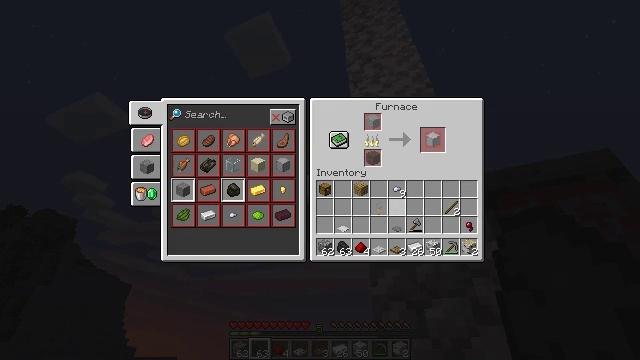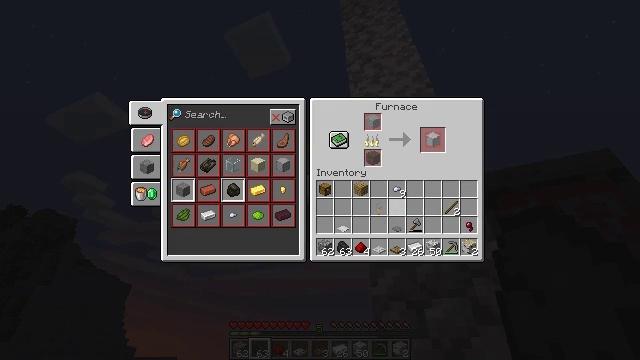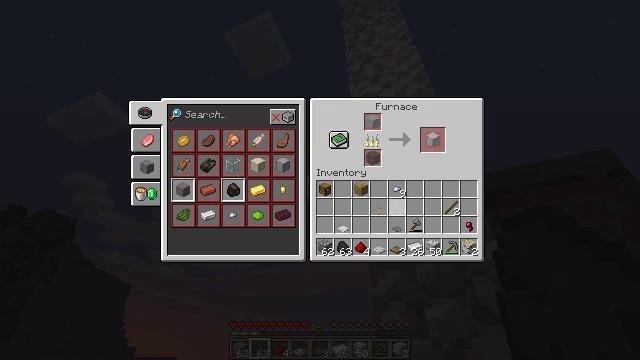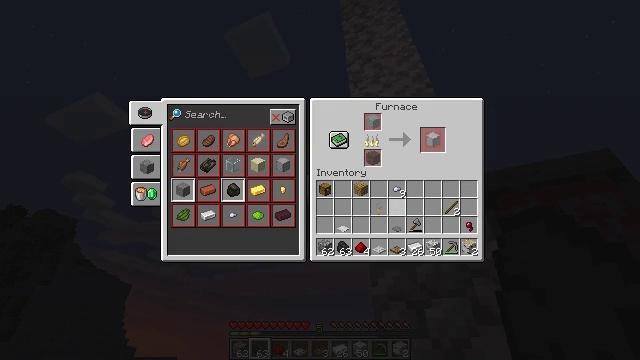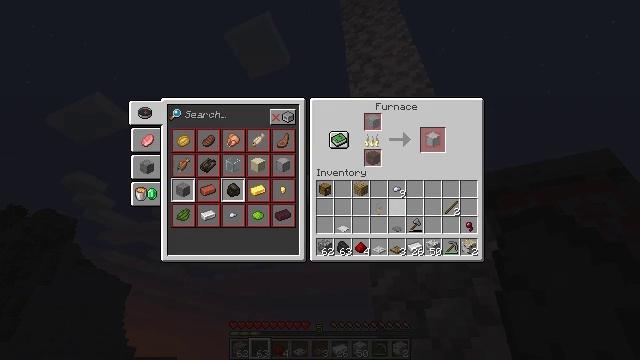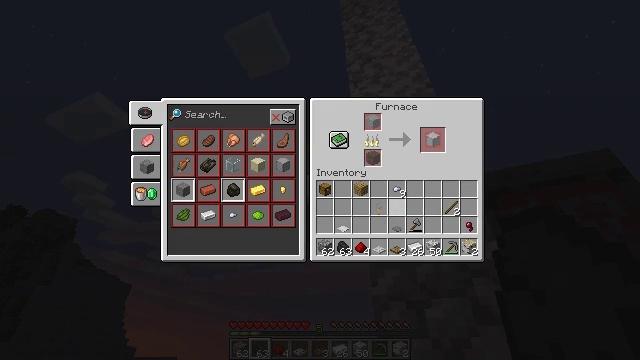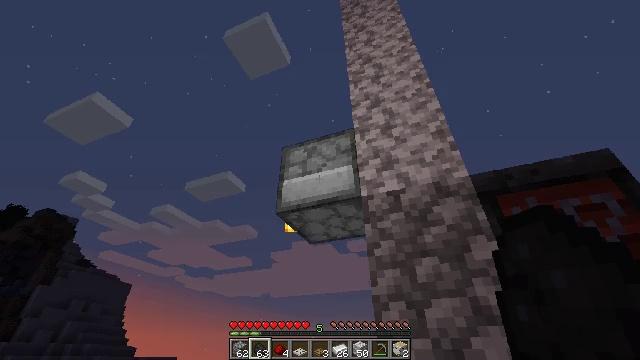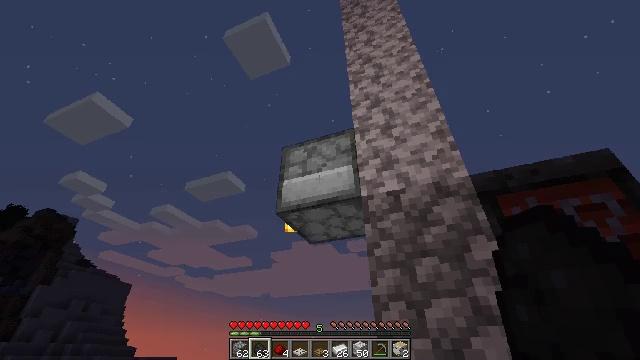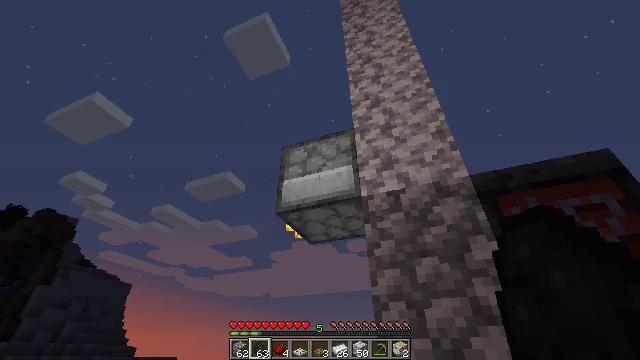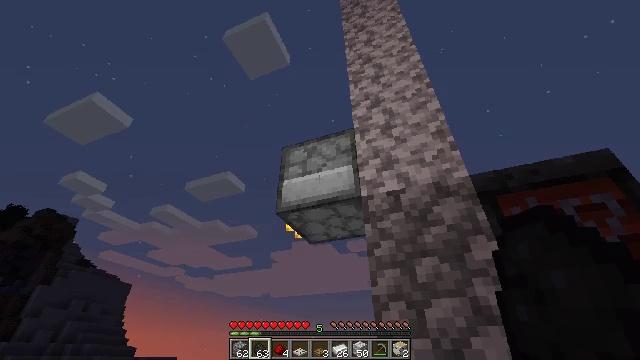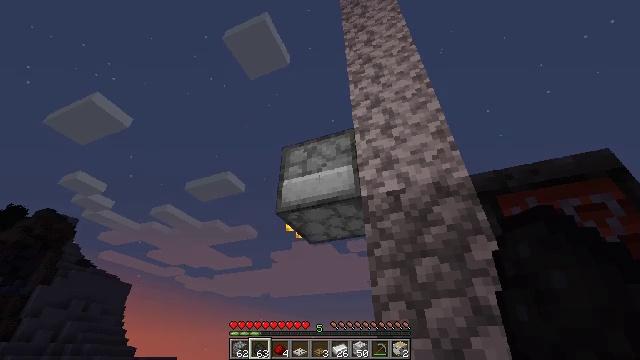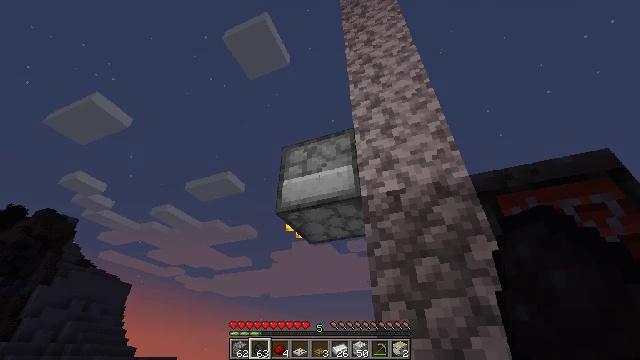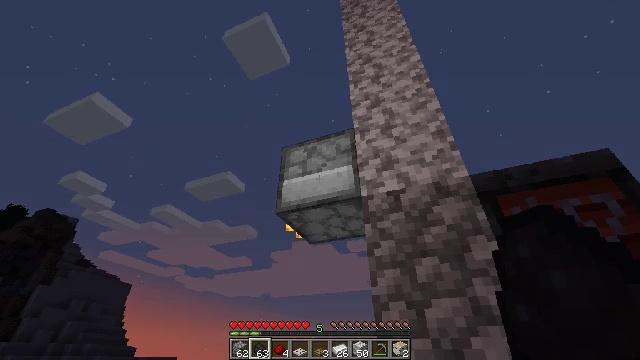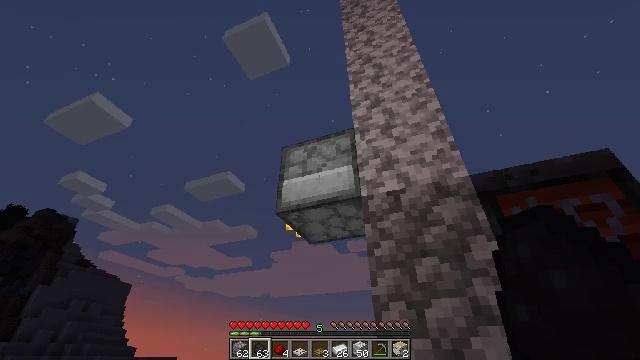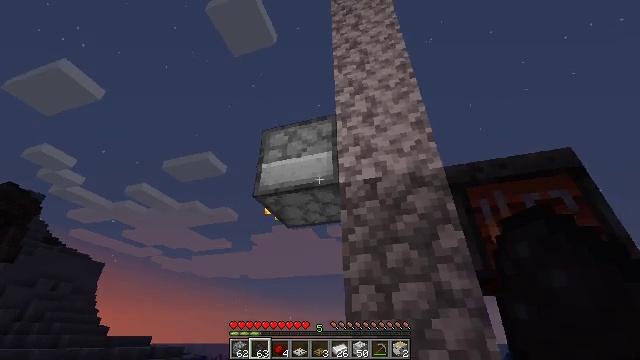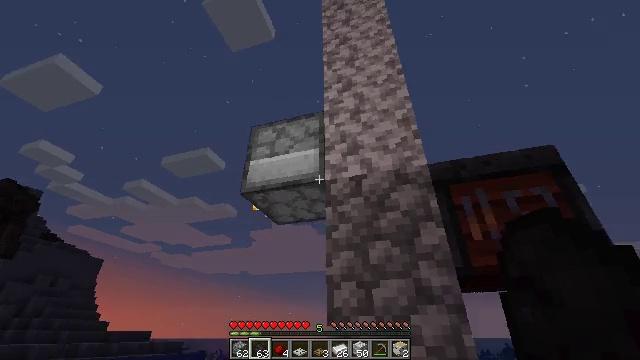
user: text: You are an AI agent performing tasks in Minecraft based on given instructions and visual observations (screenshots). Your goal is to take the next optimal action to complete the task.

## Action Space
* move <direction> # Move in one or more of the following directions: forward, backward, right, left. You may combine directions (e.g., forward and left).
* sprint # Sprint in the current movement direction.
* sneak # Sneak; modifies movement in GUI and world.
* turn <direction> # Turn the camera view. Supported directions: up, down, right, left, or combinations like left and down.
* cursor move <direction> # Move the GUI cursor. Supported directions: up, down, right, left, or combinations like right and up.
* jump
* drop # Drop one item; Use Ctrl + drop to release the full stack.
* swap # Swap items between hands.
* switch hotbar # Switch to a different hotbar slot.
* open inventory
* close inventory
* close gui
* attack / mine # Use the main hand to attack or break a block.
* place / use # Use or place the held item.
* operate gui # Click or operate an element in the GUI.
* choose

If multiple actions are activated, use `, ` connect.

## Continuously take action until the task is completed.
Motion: motion action
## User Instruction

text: Form a detector rail with stone pressure plate, iron, and redstone.
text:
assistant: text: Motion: no_op
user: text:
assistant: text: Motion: no_op
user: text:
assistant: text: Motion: no_op
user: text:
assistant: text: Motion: no_op
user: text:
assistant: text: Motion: no_op
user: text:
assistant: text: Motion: close inventory
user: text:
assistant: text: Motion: close inventory
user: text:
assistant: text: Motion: close inventory
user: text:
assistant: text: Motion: no_op
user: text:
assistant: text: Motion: no_op
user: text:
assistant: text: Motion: no_op
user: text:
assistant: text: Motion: no_op
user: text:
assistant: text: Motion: no_op
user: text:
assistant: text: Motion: move right, turn right and down
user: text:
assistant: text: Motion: move right
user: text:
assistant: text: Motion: move right
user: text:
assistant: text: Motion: move right, turn down
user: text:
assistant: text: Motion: move right, turn left and down
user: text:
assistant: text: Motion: move right
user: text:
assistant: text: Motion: move right
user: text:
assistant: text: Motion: move right
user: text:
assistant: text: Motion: move right, turn left
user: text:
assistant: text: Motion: move right, turn left
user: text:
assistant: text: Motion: move right, turn left
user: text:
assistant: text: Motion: move right, turn left
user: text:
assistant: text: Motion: move right, turn left
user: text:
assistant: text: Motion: move right, turn left
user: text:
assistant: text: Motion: move right, turn left and down
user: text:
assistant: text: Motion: move right, turn left and down
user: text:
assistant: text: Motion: move right, turn left and down